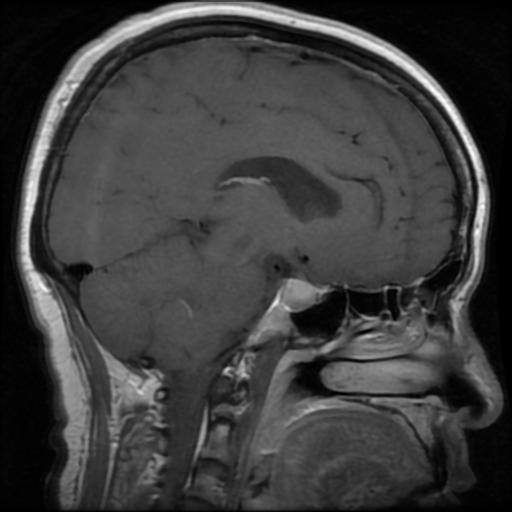
Label: pituitary